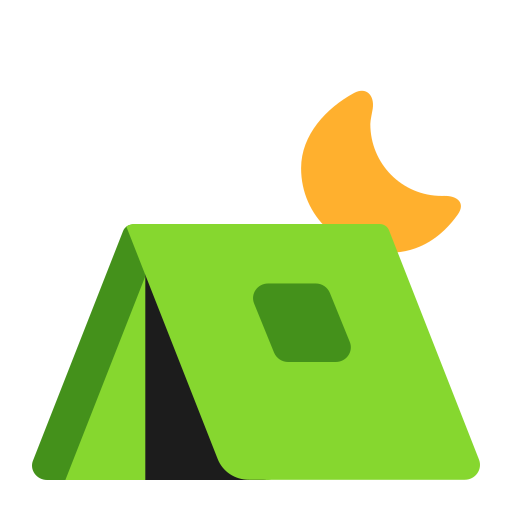
tent flat